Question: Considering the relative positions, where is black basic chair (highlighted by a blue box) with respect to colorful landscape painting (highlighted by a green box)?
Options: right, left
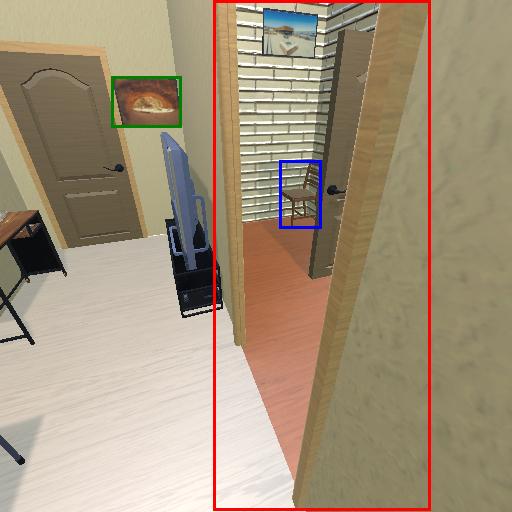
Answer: right